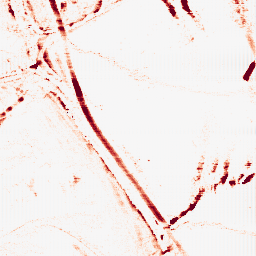
Category: morphological
Decomposition family: morphological_rect
Decomposition parameters: operation: opening
width: 10
height: 3
Upsampling method: fft_zeropad
Upsampling parameters: scale: 2
Upsampling scale: 2